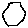
Label: hexagon